Field crop: maize
Growth stage: 2
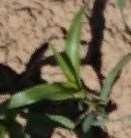
Species: maize